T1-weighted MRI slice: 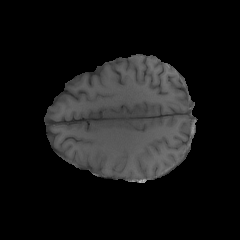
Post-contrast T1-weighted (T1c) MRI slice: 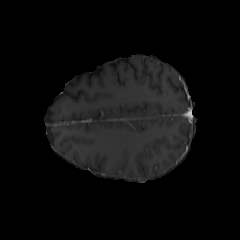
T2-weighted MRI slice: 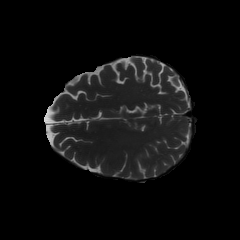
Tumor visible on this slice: no